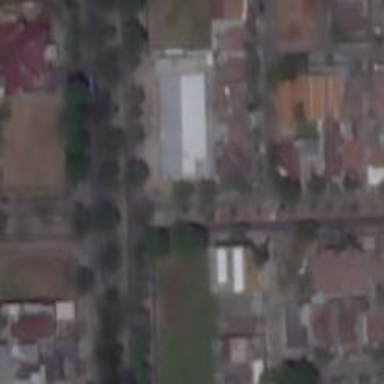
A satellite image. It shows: Residential road.